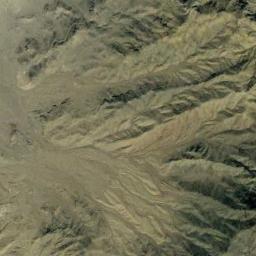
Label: mountain